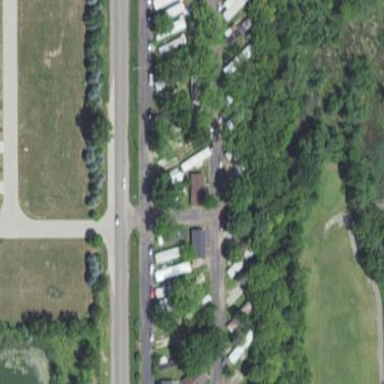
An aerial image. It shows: Residential area known as trailer park.